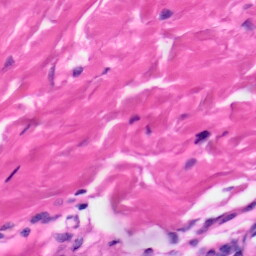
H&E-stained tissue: Skin